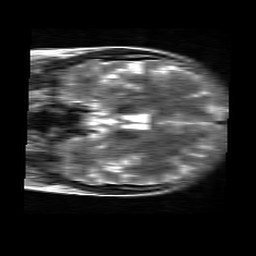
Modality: T2w
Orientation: coronal
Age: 36
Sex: female
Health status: healthy
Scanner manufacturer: siemens
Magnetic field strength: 3 T
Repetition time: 4.01 s
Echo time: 0.116 s